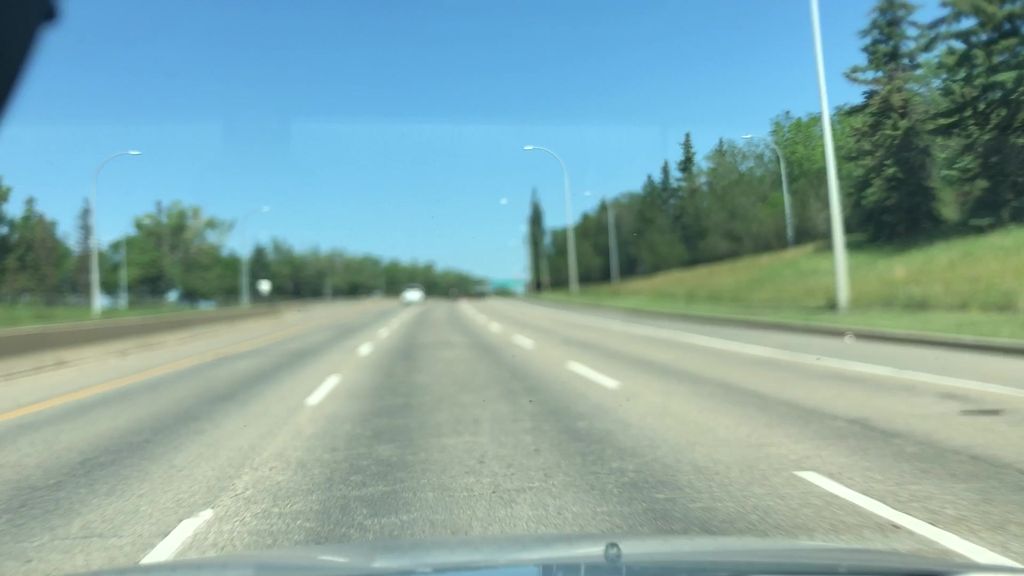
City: edmonton